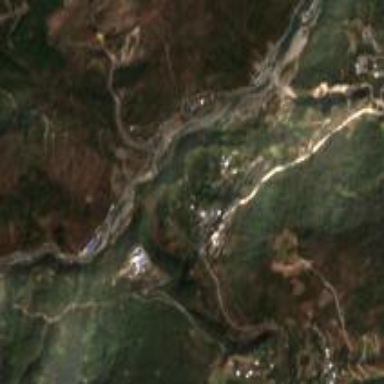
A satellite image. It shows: Ethnic township within town.